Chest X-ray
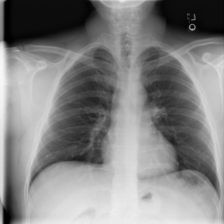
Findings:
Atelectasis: negative
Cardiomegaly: negative
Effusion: negative
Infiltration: negative
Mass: negative
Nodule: negative
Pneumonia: negative
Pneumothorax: negative
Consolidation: negative
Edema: negative
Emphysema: negative
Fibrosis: negative
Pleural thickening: negative
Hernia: negative